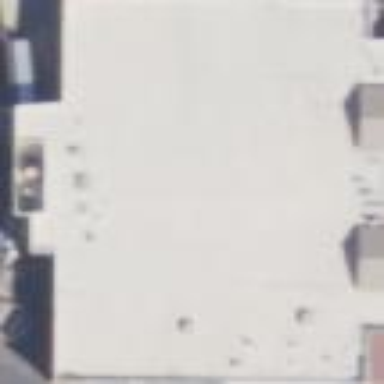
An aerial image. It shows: Retail building.